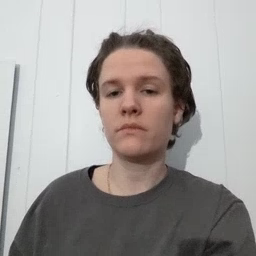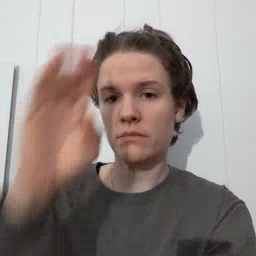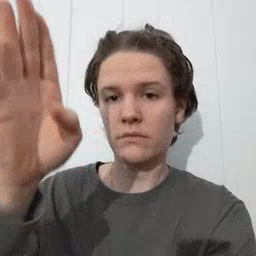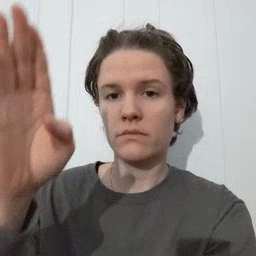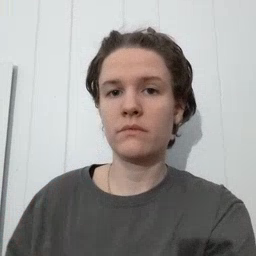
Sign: hello